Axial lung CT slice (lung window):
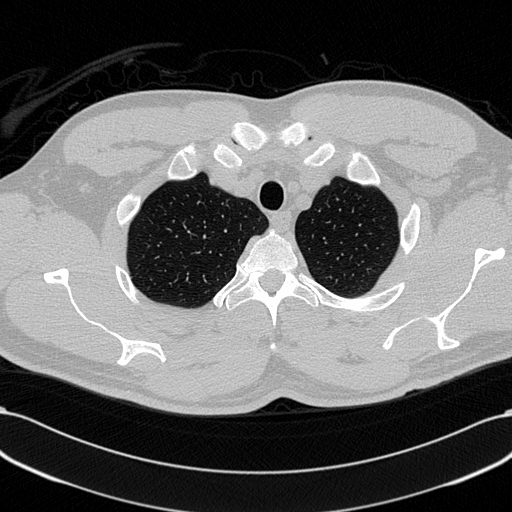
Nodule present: no